Question: I am trying to retrieve an entire list of data from an Odata source, but I can't seem to get my getContinuation working... The code I have so far is as follows:
'''
var nwd = new OdataServiceReference.NorthwindEntities(new Uri("http://services.odata.org/Northwind/Northwind.svc/"));
var res1 = nwd.Orders //response
.OrderBy(o => o.OrderID)
.Select(o => new
{
o.OrderID,
o.Customer.CompanyName,
o.Customer.ContactName,
o.Employee.FirstName,
o.Employee.LastName,
o.Order_Details
}) as DataServiceQuery;
var response = (QueryOperationResponse<Order>)
nwd.Execute<Order>(new Uri(res1.ToString()));
//var response = res1.Execute() as QueryOperationResponse<OdataServiceReference.Order>;
var res1List = new List<Order>(response);
DataServiceQueryContinuation<Order> token;
while ((token = response.GetContinuation()) != null)
{
response = nwd.Execute<Order>(token) as QueryOperationResponse<Order>;
res1List.AddRange(response);
}
'''
I am getting the following error:

Any help would be great!
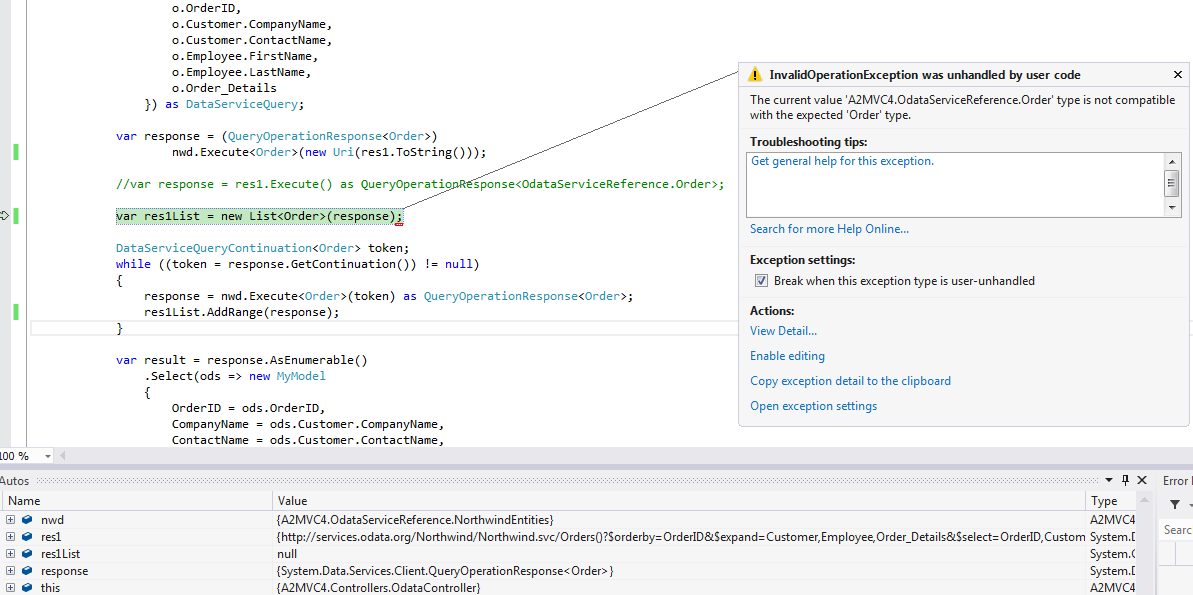
Answer: Try replacing the the 'Order' to 'OdataServiceReference.Order' such as 'Execute<Order>' to 'Execute<OdataServiceReference.Order>' and so on to see if that helps.